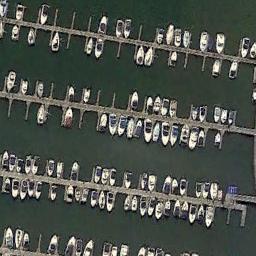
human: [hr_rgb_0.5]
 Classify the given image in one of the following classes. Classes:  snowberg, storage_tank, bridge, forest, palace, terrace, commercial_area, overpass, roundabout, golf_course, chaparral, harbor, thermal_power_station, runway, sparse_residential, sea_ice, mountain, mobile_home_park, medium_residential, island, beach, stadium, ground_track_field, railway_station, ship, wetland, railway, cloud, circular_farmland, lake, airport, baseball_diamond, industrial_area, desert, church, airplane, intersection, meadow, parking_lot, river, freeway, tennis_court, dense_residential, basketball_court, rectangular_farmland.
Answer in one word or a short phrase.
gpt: harbor